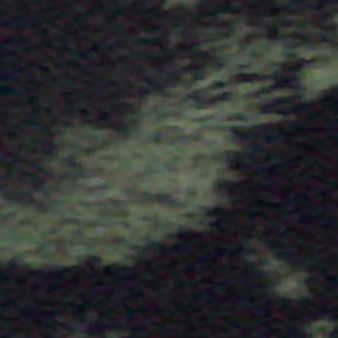
Label: other